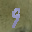
Label: 9